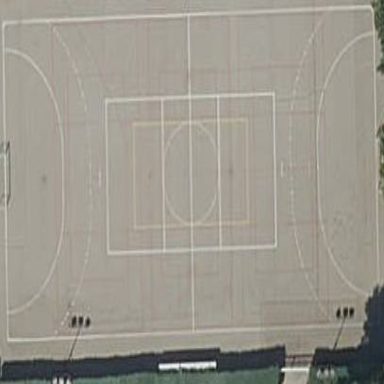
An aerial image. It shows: Soccer pitch designated for leisure and sports activities.